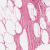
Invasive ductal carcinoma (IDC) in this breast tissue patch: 0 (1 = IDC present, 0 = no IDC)